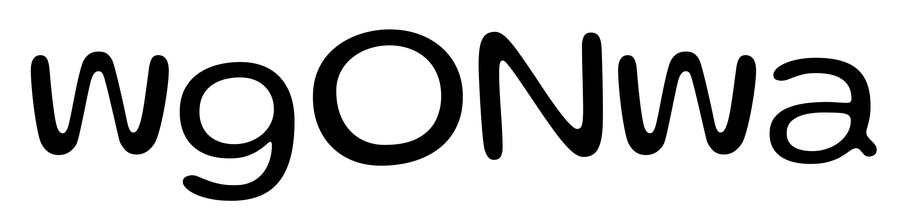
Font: Gluten_Light